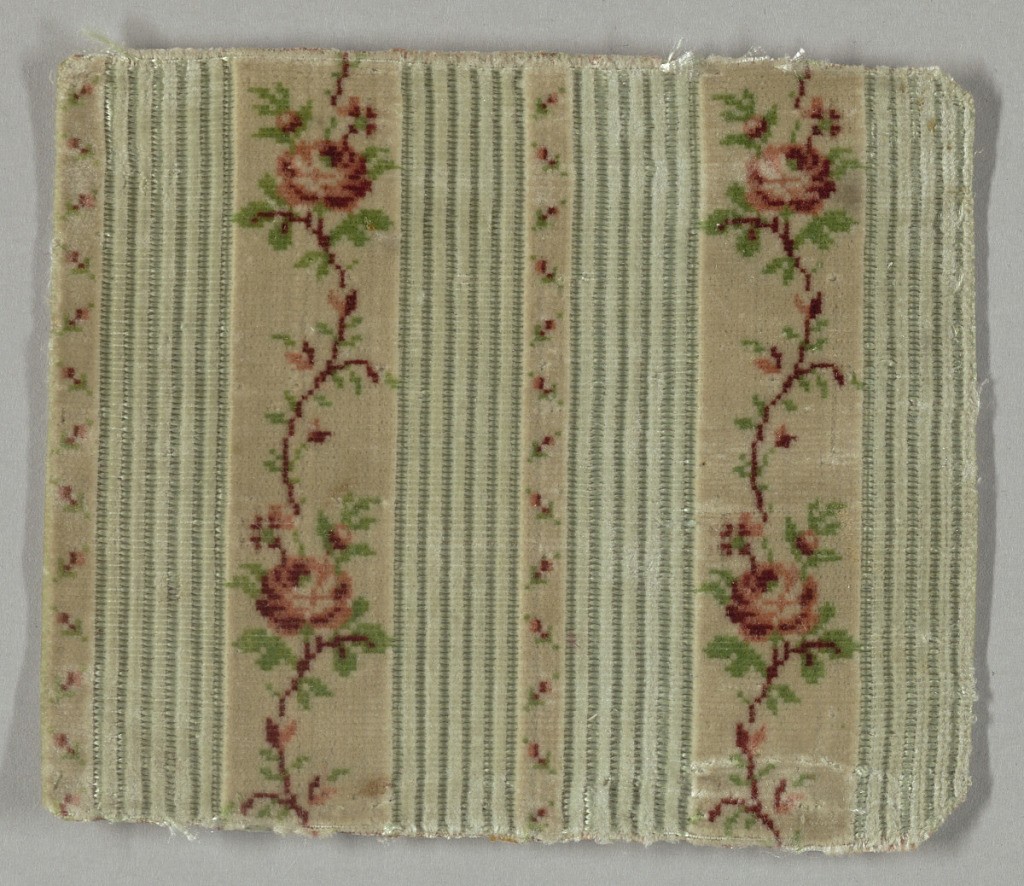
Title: Fragment
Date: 1750–1800
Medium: silk Technique: cut voided supplementary warp pile in a cloth foundation (velvet)
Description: Small-patterned or "miniature" velvet fragment with a vertically striped ground. Ivory cut pile stripes have multicolored design of rose vine alternating with minute floral serpentines. Between the broader ivory stripes, groups of narrow stripes, in pale blue, alternately cut pile and silk weft floats.